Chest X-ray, AP view. Patient: 26 years old, sex F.
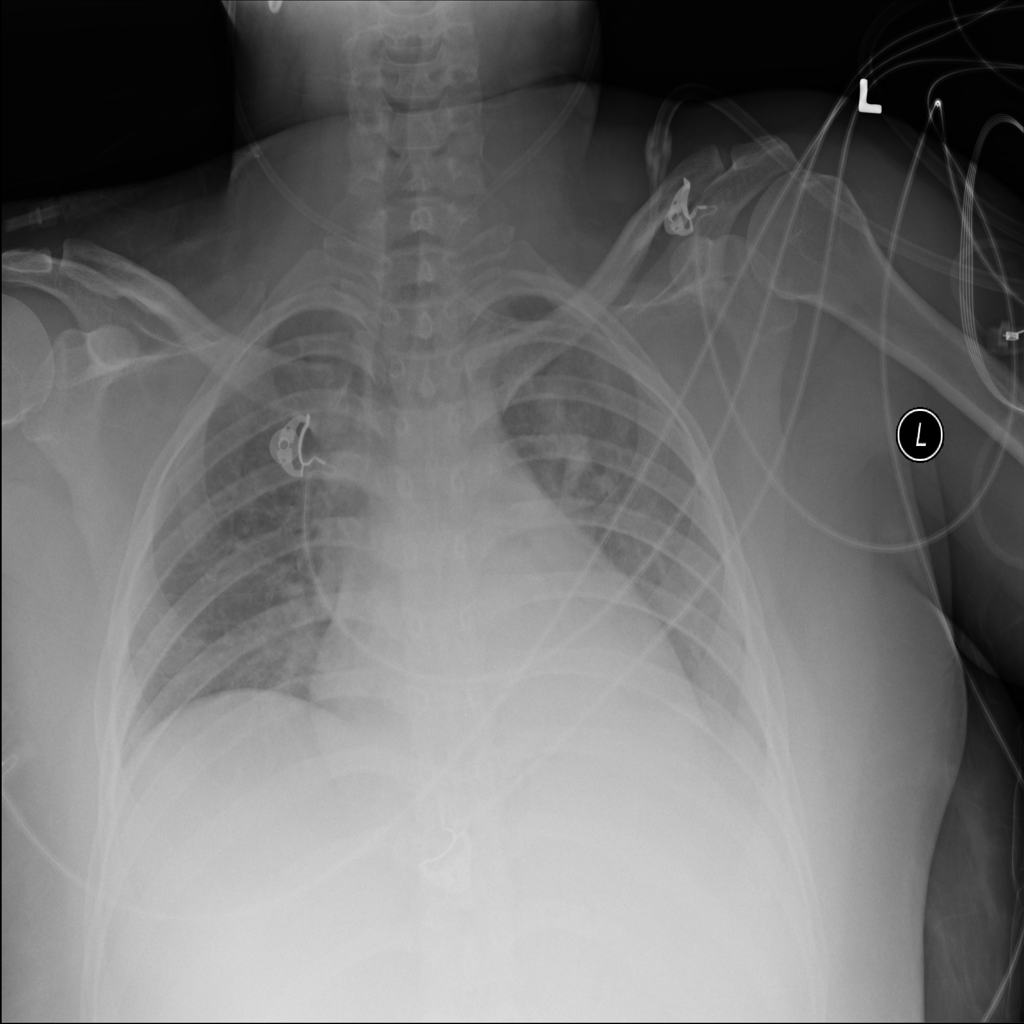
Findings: Infiltration